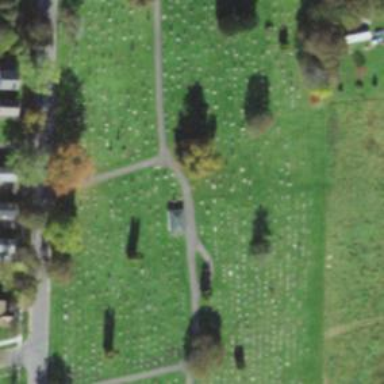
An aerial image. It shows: Cemetery.